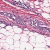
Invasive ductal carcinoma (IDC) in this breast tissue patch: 1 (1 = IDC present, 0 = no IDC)